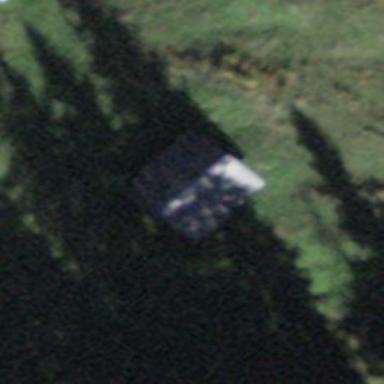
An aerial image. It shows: Barn.